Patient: sex F, age 73
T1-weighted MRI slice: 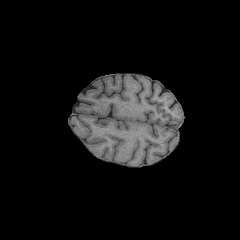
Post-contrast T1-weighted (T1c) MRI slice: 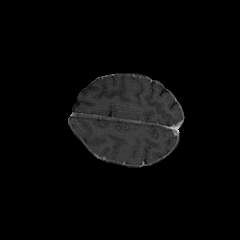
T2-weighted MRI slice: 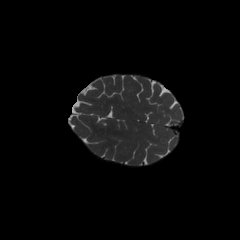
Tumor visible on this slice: no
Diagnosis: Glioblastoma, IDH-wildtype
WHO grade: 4